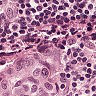
Metastatic tissue present: yes